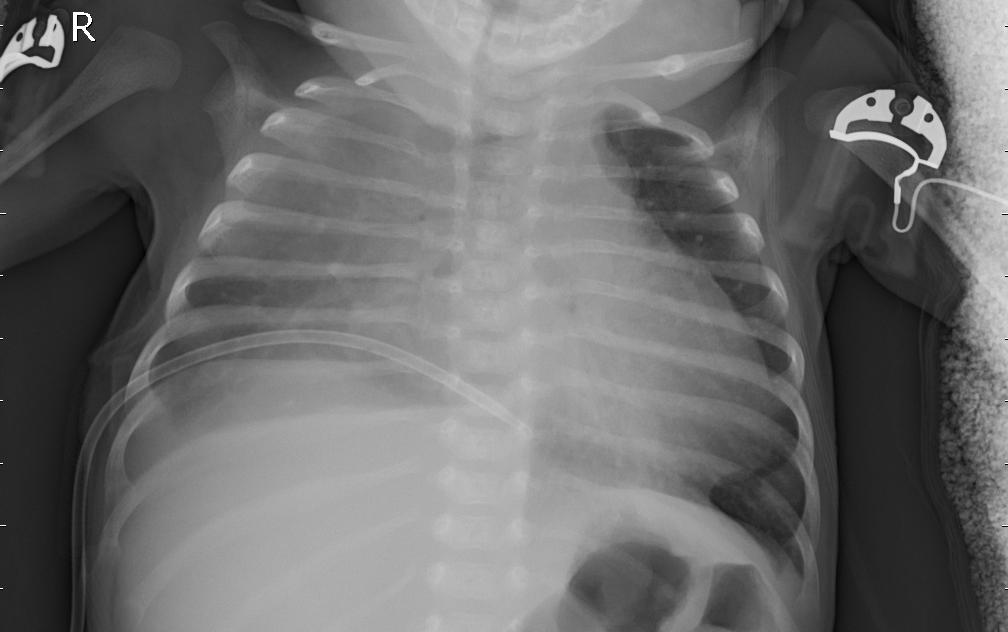
Diagnosis: PNEUMONIA